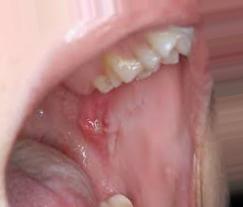
Condition: Mouth Ulcer